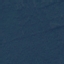
Label: Forest